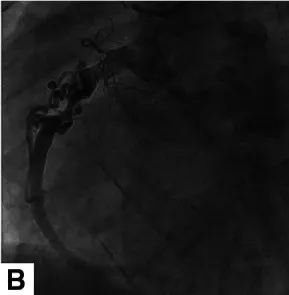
Coronary angiographic findings of the patient. Showed the braid-like change at the proximal portion of RCA. There was a normal blood flow in the distal segment of the anomaly.
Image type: radiology (x_ray)